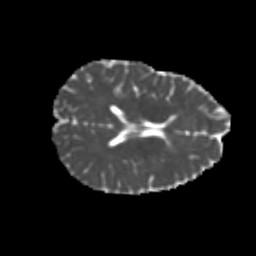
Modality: MD
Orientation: axial
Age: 24
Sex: female
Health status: healthy
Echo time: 0.074 s